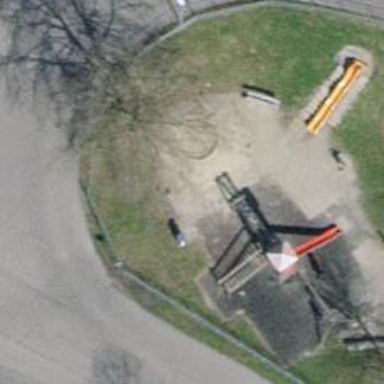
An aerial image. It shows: Bench.